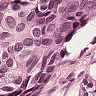
Metastatic tissue present: yes